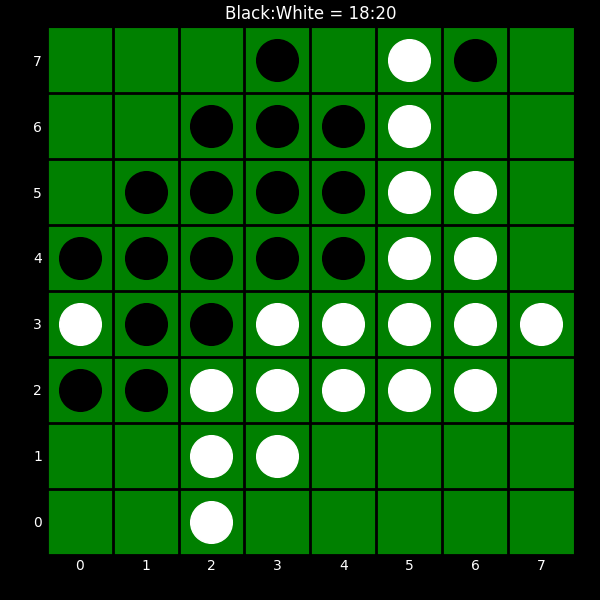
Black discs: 18
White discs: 20